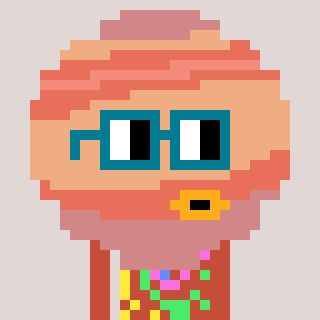
a pixel art character with square dark green glasses, a jupiter-shaped head and a rust-colored body on a warm background